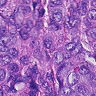
Metastatic tissue present: yes